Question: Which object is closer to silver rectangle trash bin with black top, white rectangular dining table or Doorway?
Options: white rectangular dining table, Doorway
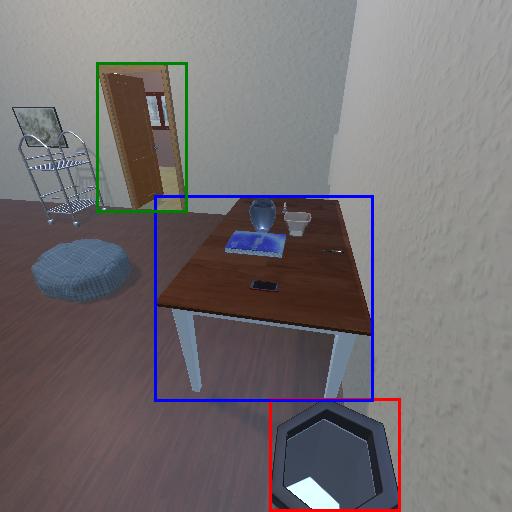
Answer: white rectangular dining table